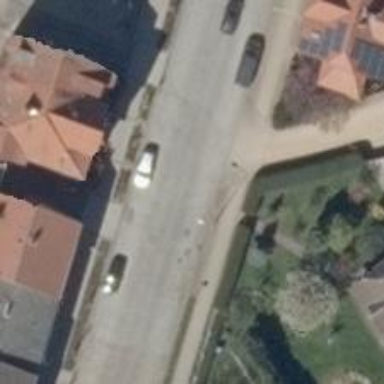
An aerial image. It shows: Residential road with asphalt surface and sidewalks on both sides.